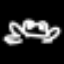
Label: frog